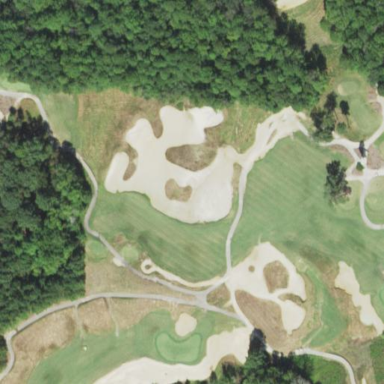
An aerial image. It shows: Golf bunker.